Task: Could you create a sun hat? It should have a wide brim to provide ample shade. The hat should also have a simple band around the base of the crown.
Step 148:
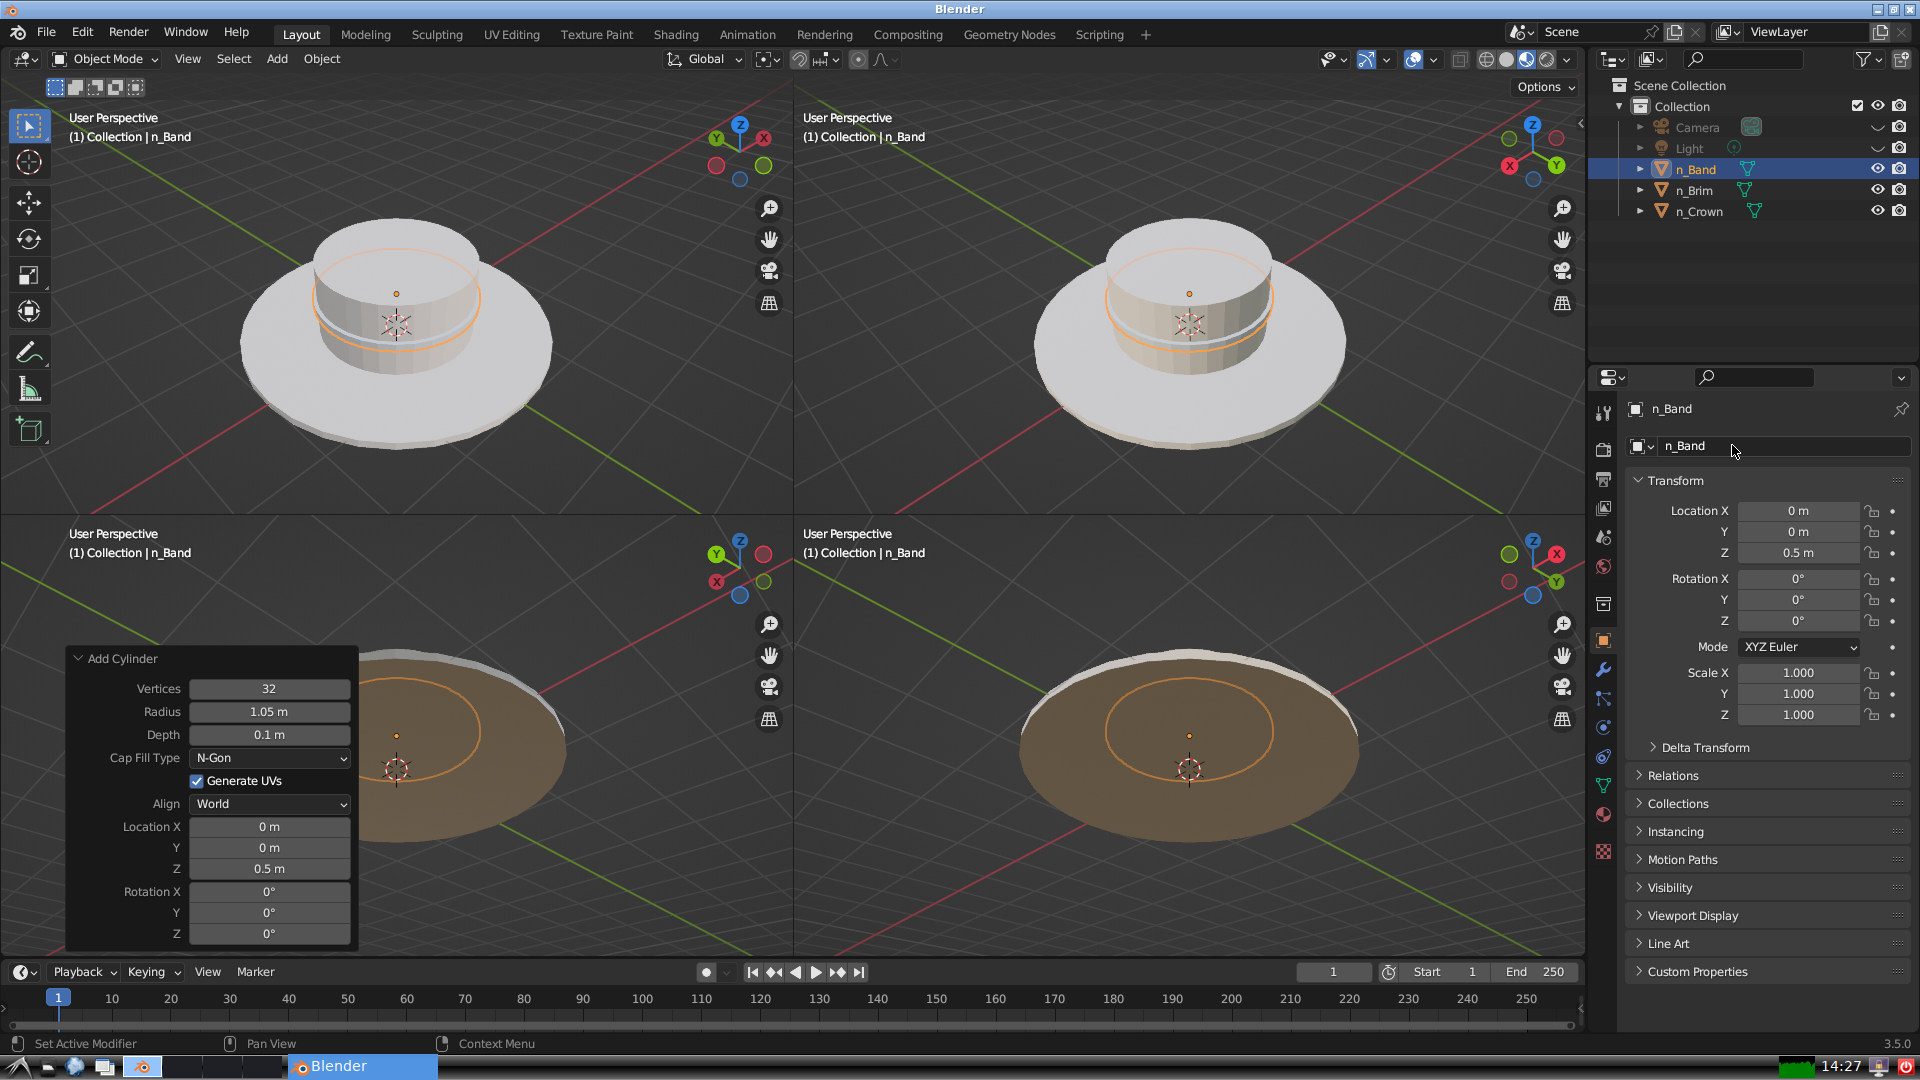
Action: {"mouse_move": [1608, 805]}